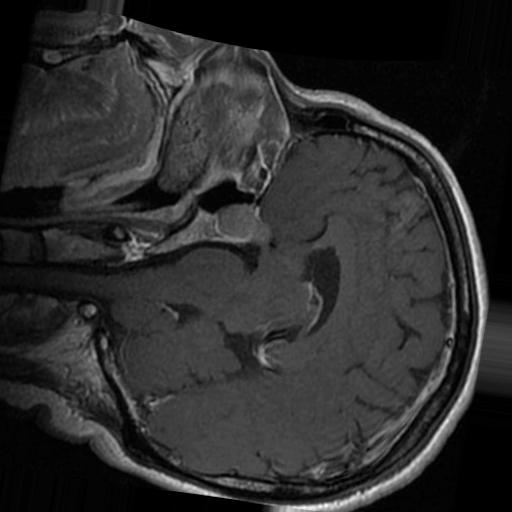
Label: brain_tumor